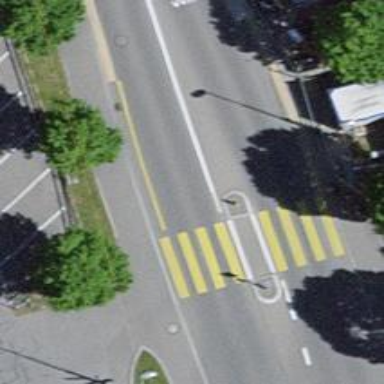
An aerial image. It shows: Uncontrolled road crossing with pedestrian island.